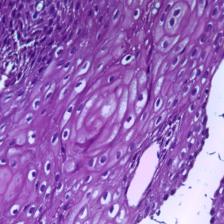
Diagnosis: Normal